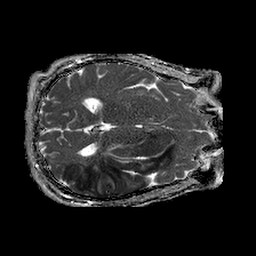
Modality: ADC
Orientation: axial
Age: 40
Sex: male
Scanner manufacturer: philips
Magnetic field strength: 1.5 T
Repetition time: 4.6 s
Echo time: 0.08517 s